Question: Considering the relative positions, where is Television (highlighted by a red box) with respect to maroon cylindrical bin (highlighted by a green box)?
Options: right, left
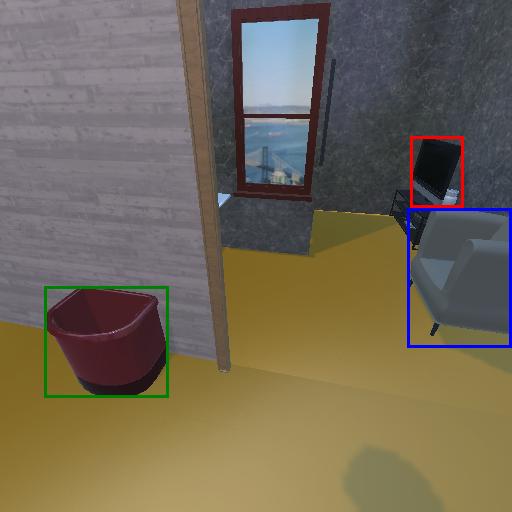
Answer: right